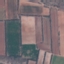
Land use / land cover class: PermanentCrop